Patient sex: M
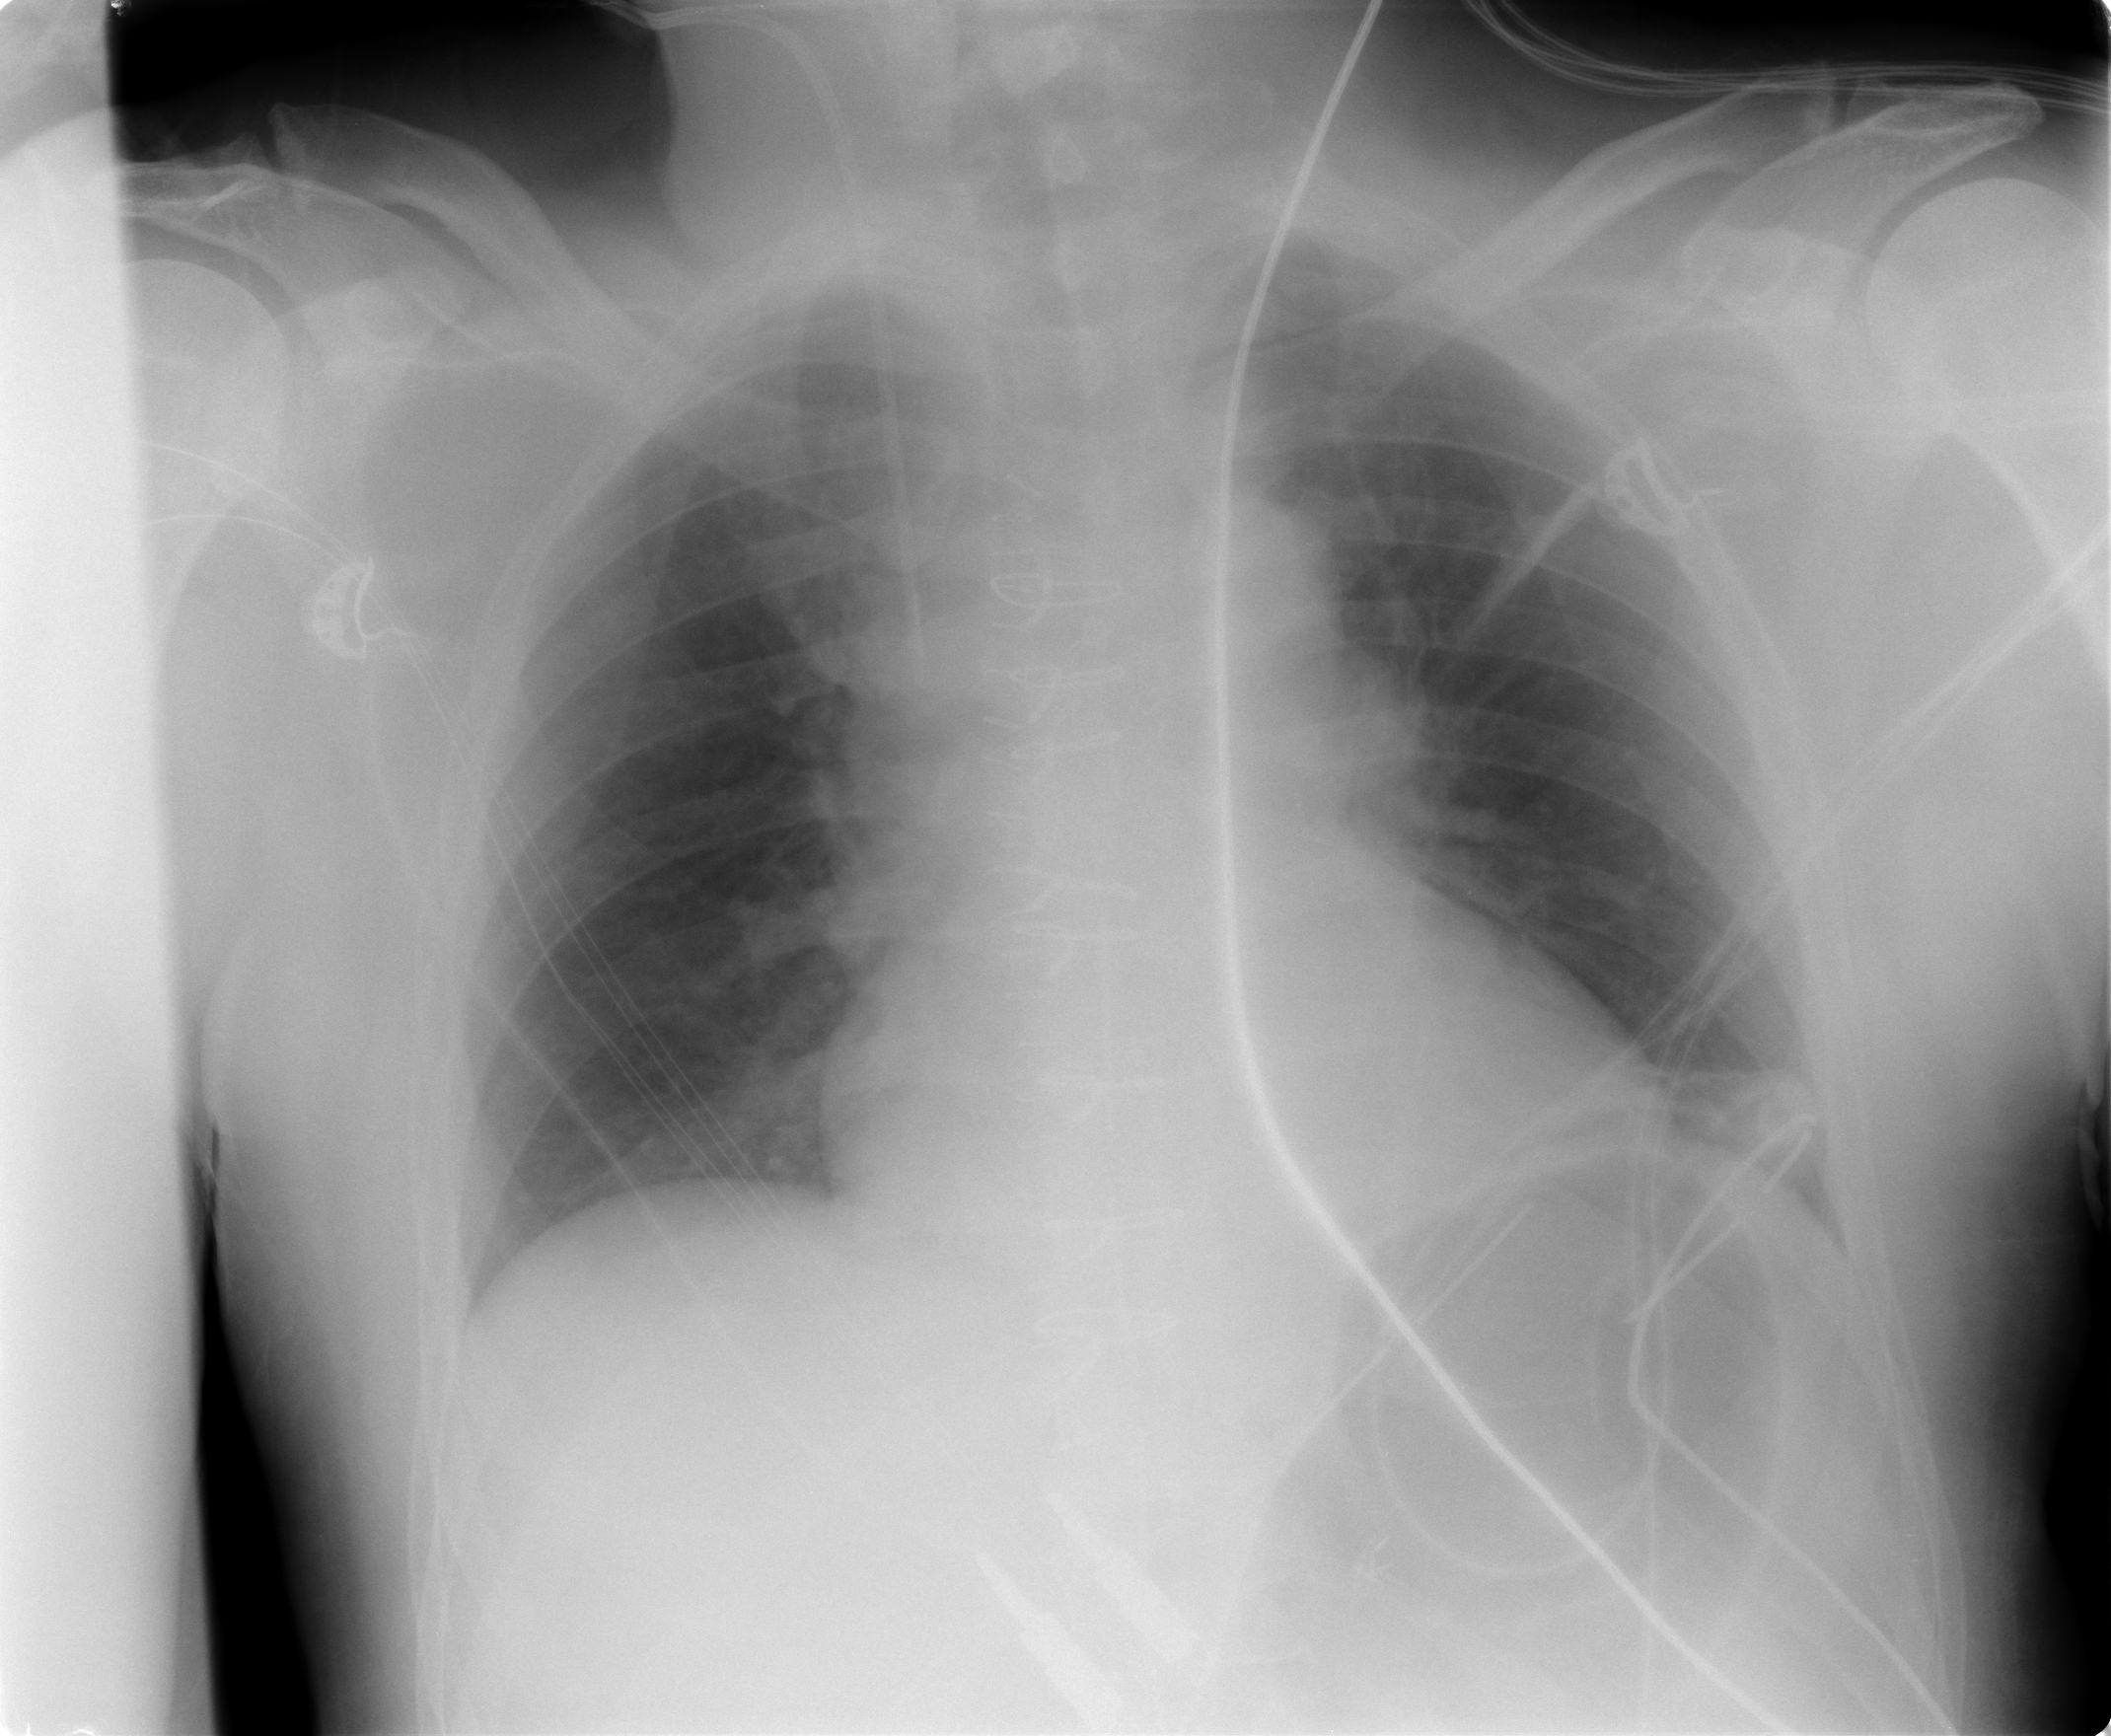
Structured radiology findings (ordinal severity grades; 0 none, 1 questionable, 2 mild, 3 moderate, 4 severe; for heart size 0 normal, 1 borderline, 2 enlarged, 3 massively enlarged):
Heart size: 1
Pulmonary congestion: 2
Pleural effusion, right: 0
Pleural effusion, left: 0
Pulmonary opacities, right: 0
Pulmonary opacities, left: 0
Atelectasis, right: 0
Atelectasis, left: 2